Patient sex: M
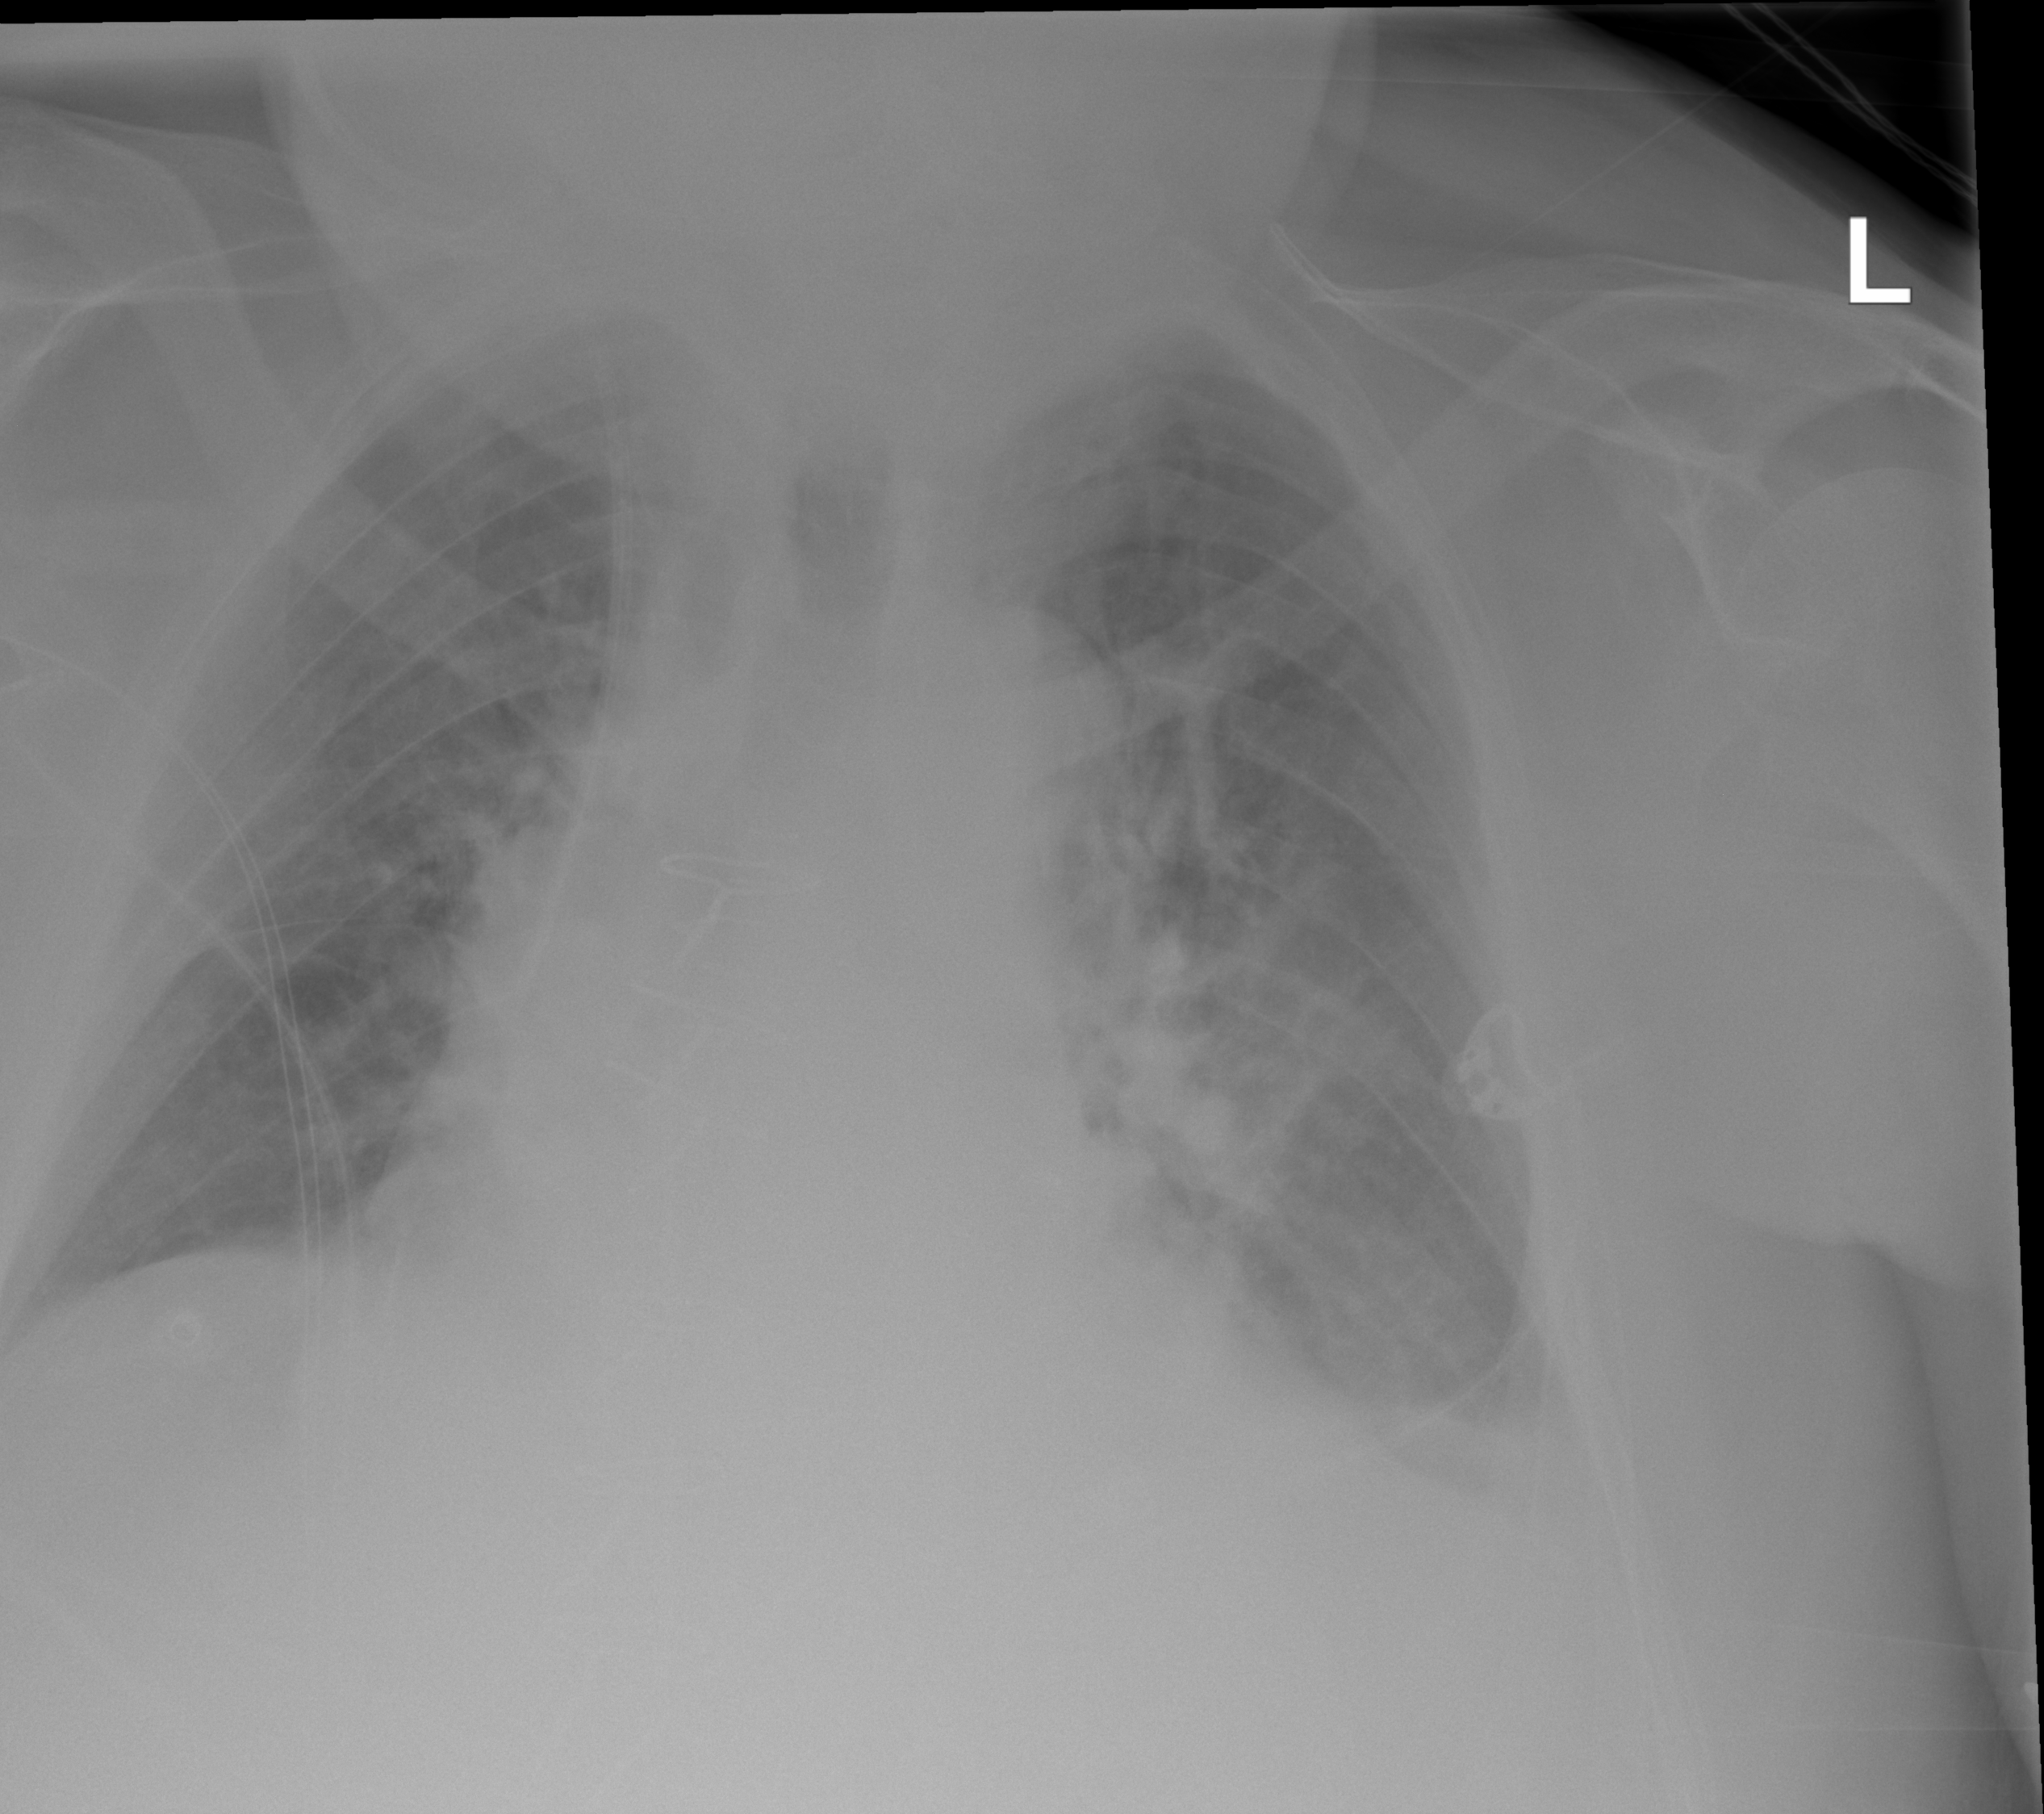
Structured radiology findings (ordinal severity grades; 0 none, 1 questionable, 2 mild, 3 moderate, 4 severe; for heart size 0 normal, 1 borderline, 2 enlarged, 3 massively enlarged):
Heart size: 2
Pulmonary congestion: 3
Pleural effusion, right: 1
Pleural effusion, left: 2
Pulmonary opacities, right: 2
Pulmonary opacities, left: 2
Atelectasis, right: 0
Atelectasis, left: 2